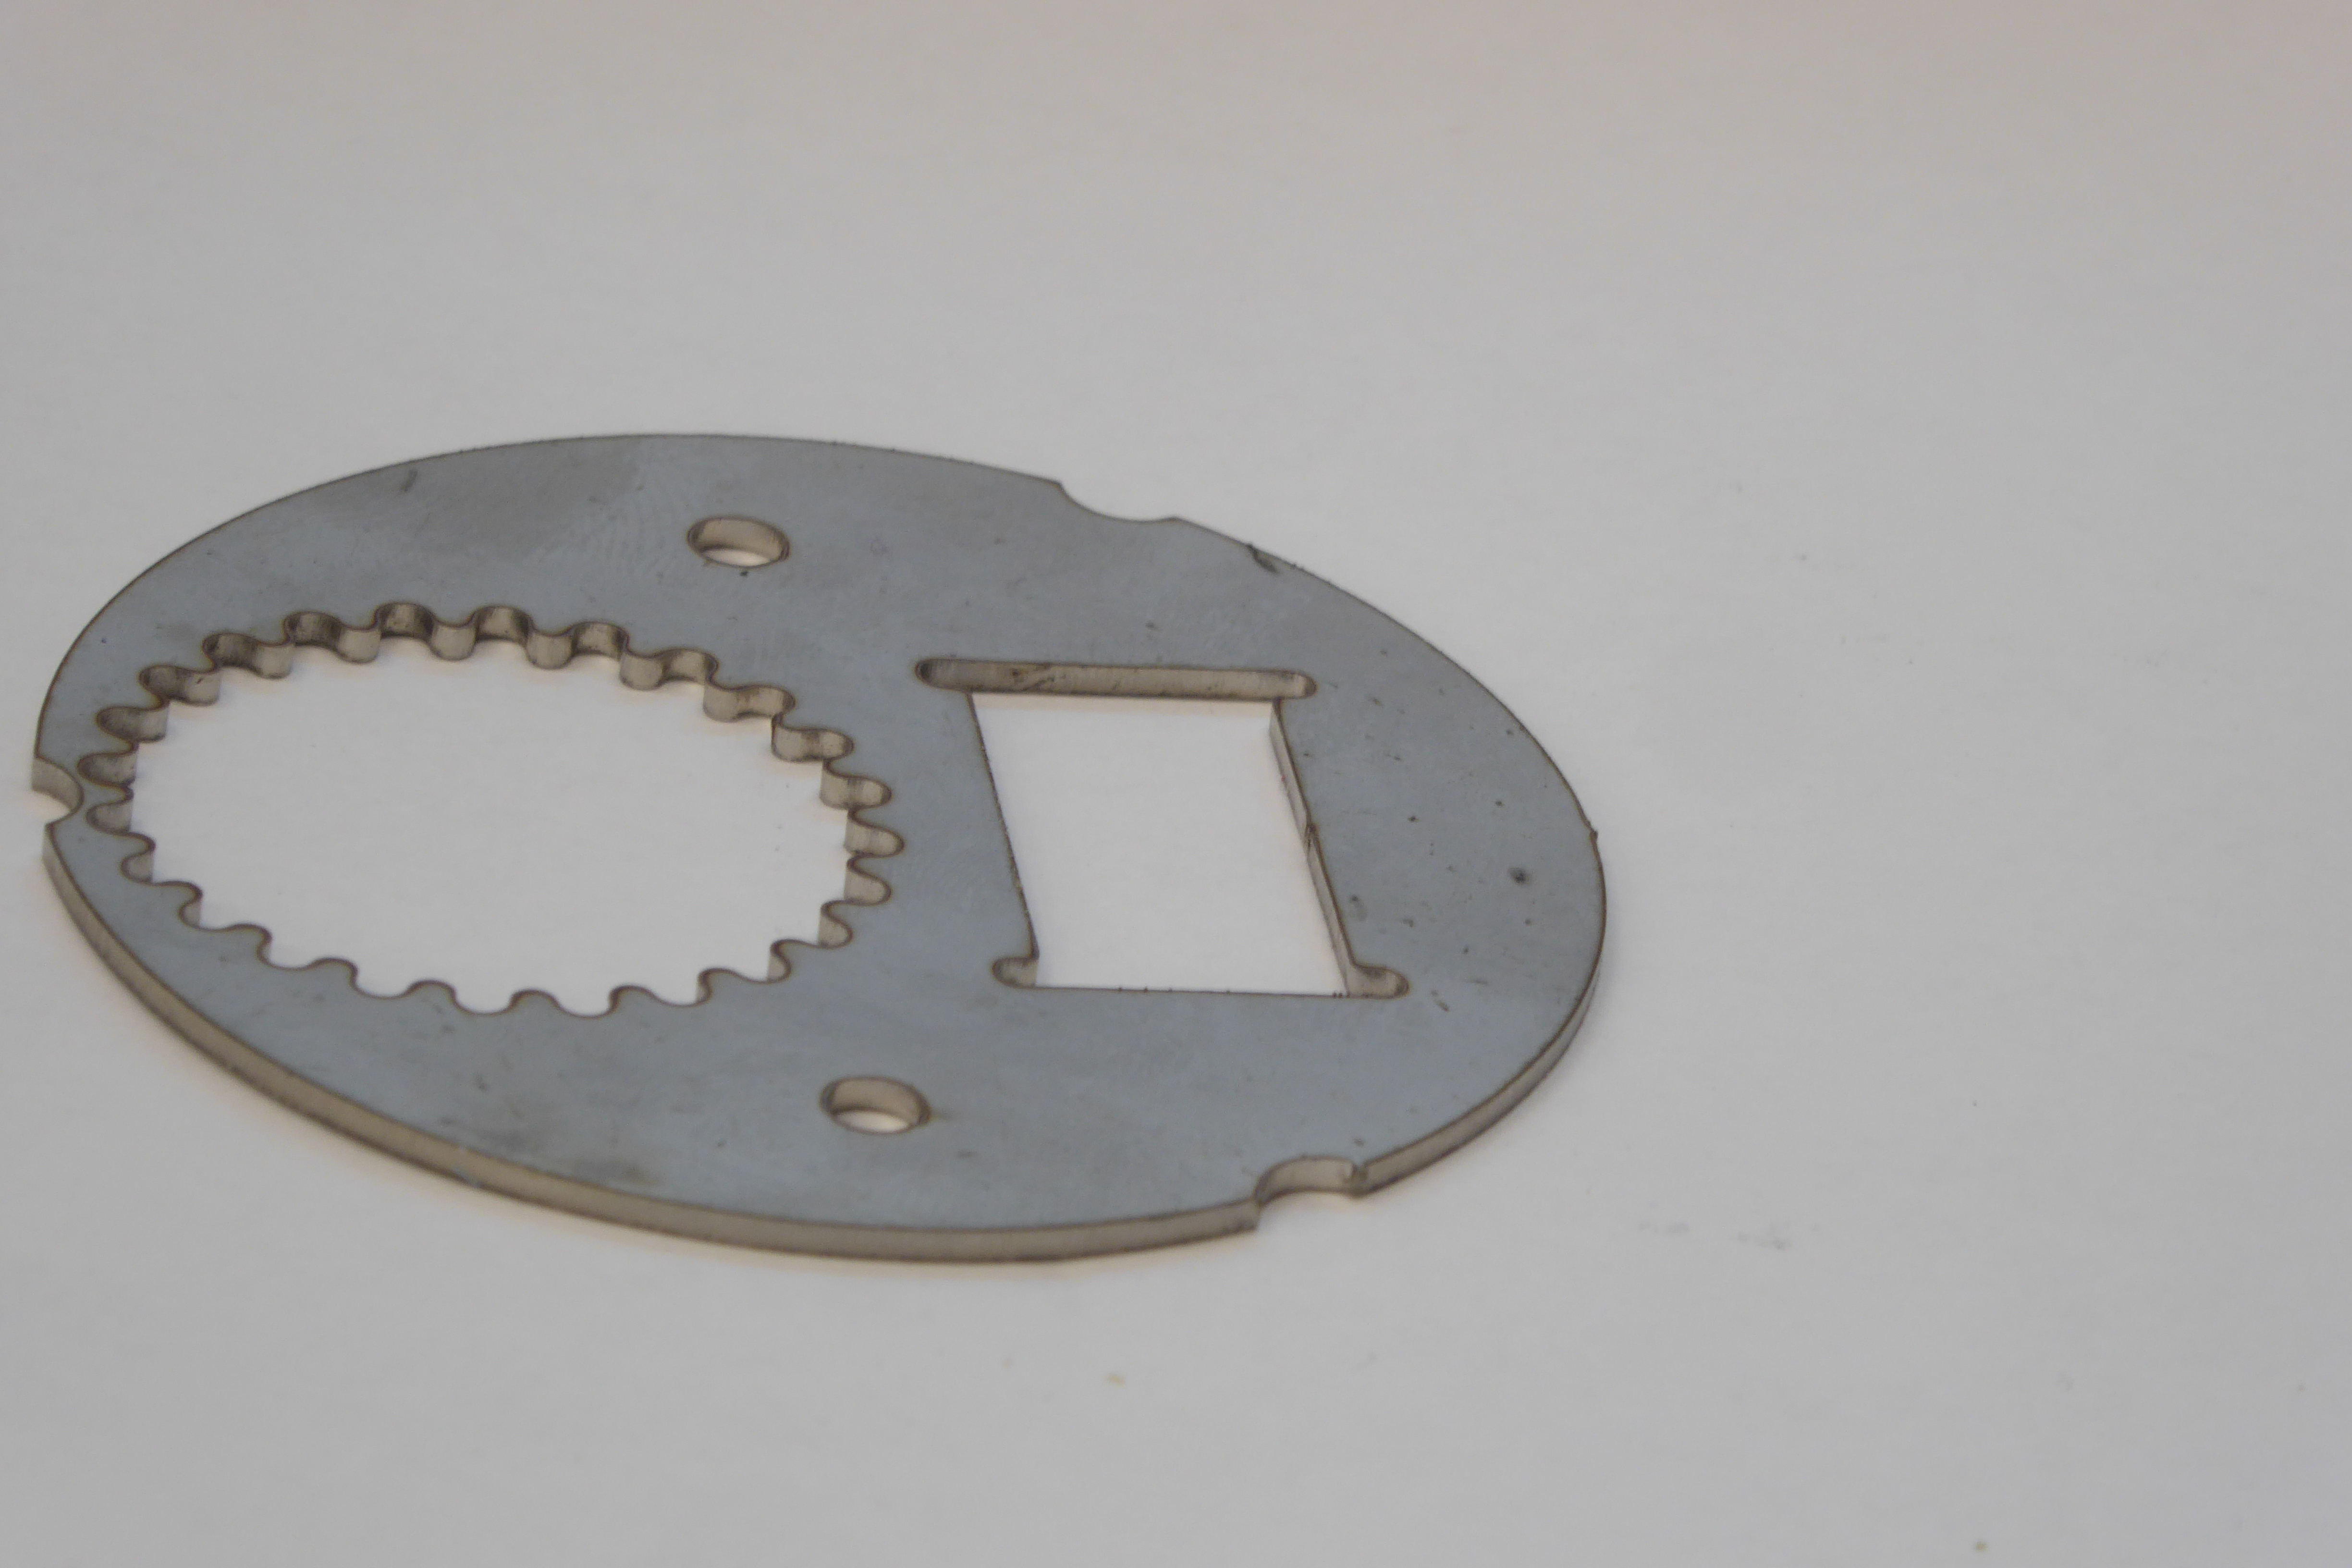
Label: Bottle Opener - Inlay